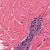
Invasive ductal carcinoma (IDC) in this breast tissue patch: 0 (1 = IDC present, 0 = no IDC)